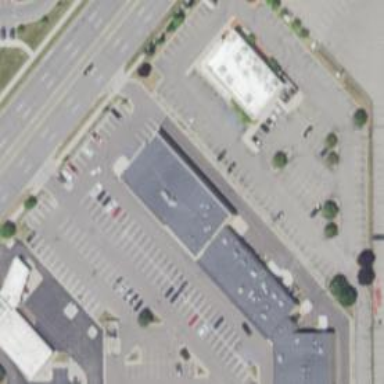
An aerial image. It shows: Retail building.